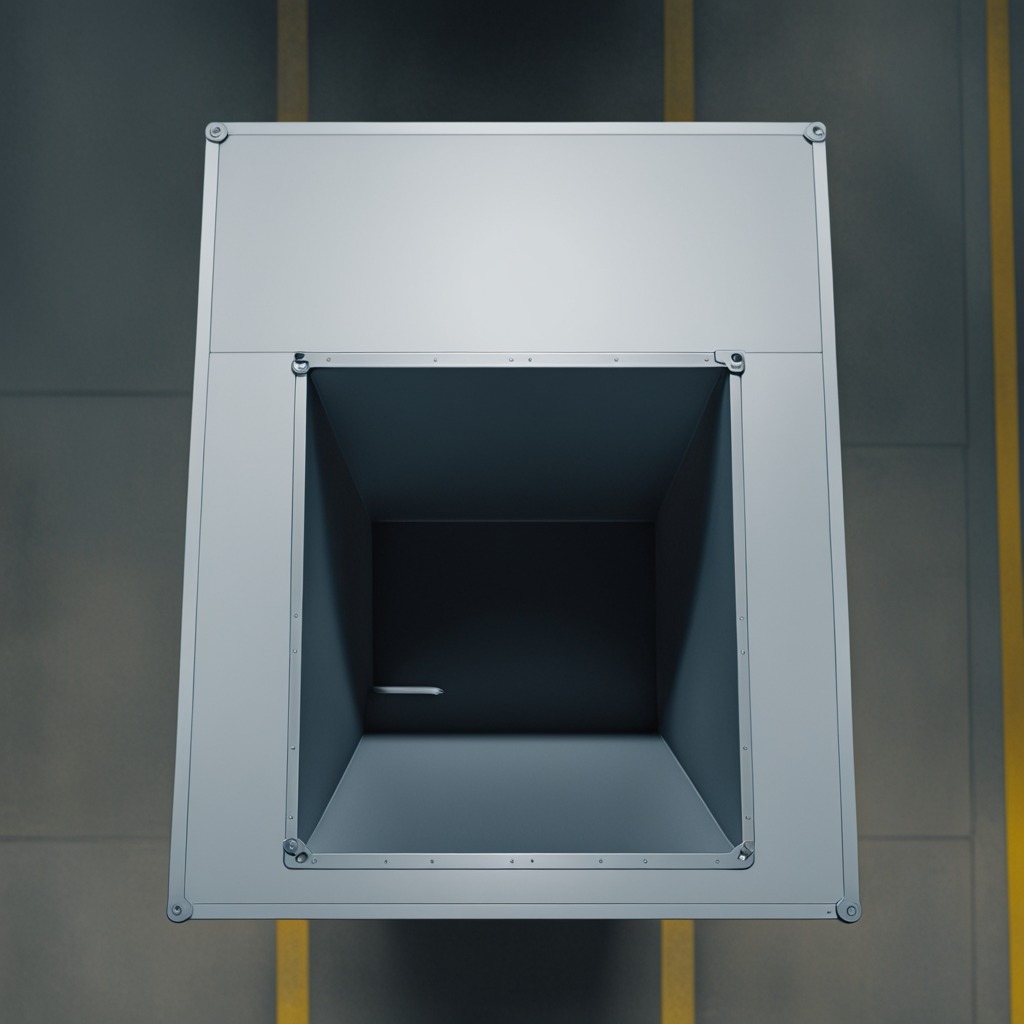
An wrench is lying on a toolbox surface in an airplane hangar workshop.